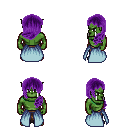
a pixel art fantasy rpg character, male body template, orc, green skin, overskirt, robe skirt, purple left-swept hairstyle, black shoes, four views (front, back, left, right), 2x2 character sprite sheet, small pixel art, hard edges, no anti-aliasing